Question: I am new to iPhone App Developpment , I am using XCode 4.2
I want to Implement a list similar to this one , but I don't know what is its name (it is a list of options that appears in the photo Album) :

Thanks
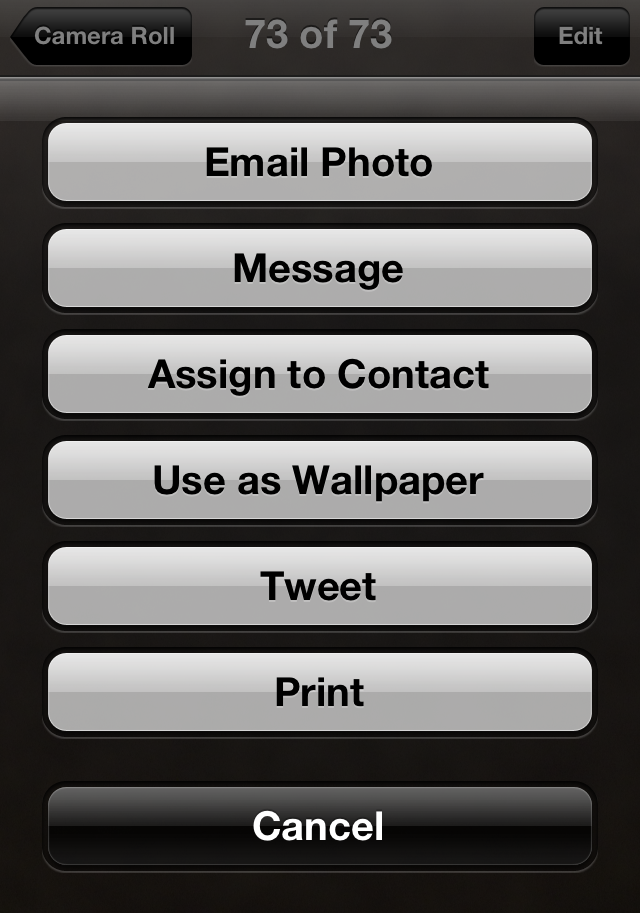
Answer: Check out 'UIActionSheet' - <URL>
'''
options = [[UIActionSheet alloc]
initWithTitle:nil
delegate:self
cancelButtonTitle:@"Cancel"
destructiveButtonTitle:nil
otherButtonTitles:@"Email Photo", @"Message", @"Assign to Contact", @"Use as Wallpaper", @"Tweet", @"Print", nil];
[options showInView:self.view];
[options release];
'''